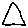
Label: triangle